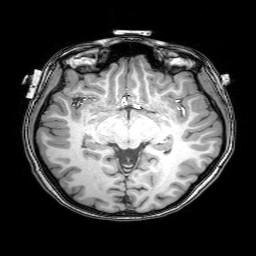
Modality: T1w
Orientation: coronal
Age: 19
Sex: female